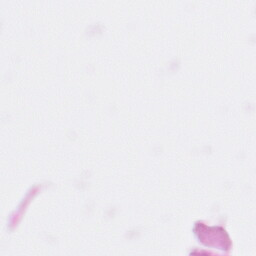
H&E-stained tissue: Pancreatic